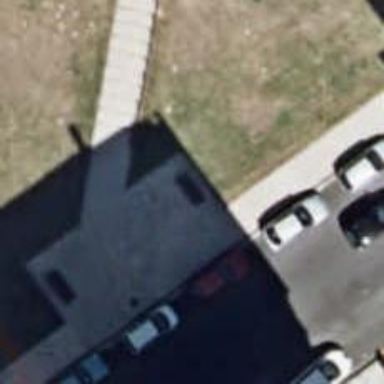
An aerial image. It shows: Brown bench in the vicinity.